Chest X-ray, AP view. Patient: 46 years old, sex F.
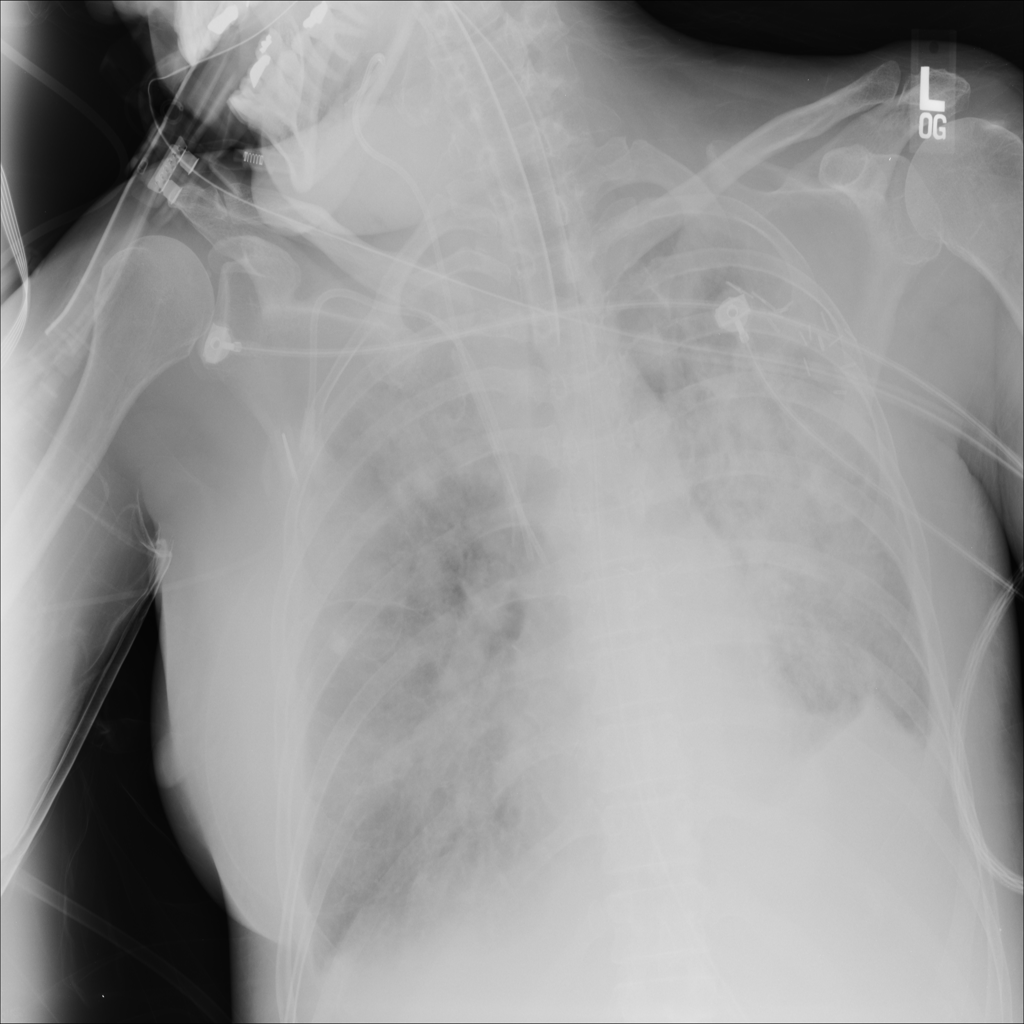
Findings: Nodule